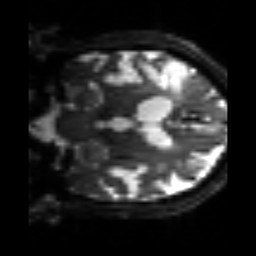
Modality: sbref
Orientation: coronal
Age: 69
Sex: male
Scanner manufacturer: siemens
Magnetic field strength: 3 T
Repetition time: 3.2 s
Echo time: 0.081 s